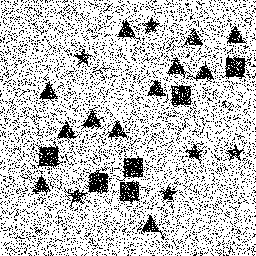
Squares: 6
Triangles: 12
Stars: 6
Total shapes: 24